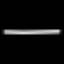
Label: line